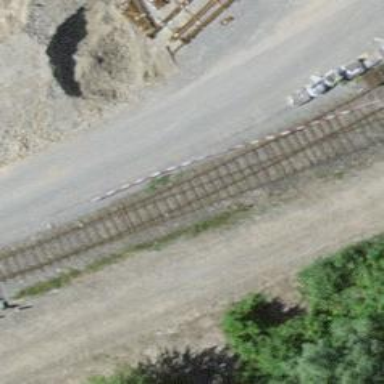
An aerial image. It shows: Railway switch.